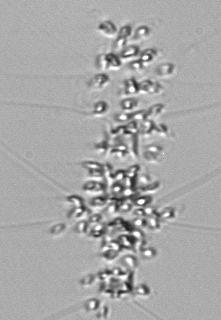
Label: Chaetoceros_didymus_TAG_external_flagellate